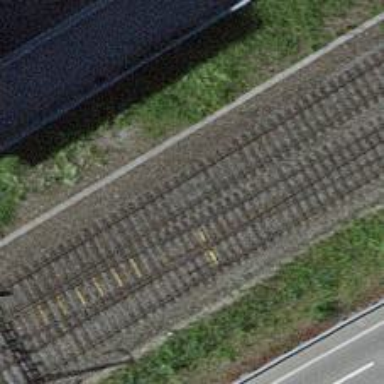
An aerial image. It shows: Single railway track with electrified contact line.